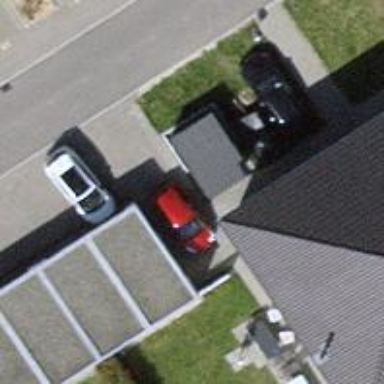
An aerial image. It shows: Group of garages.